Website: lowes
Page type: delivery-shipping
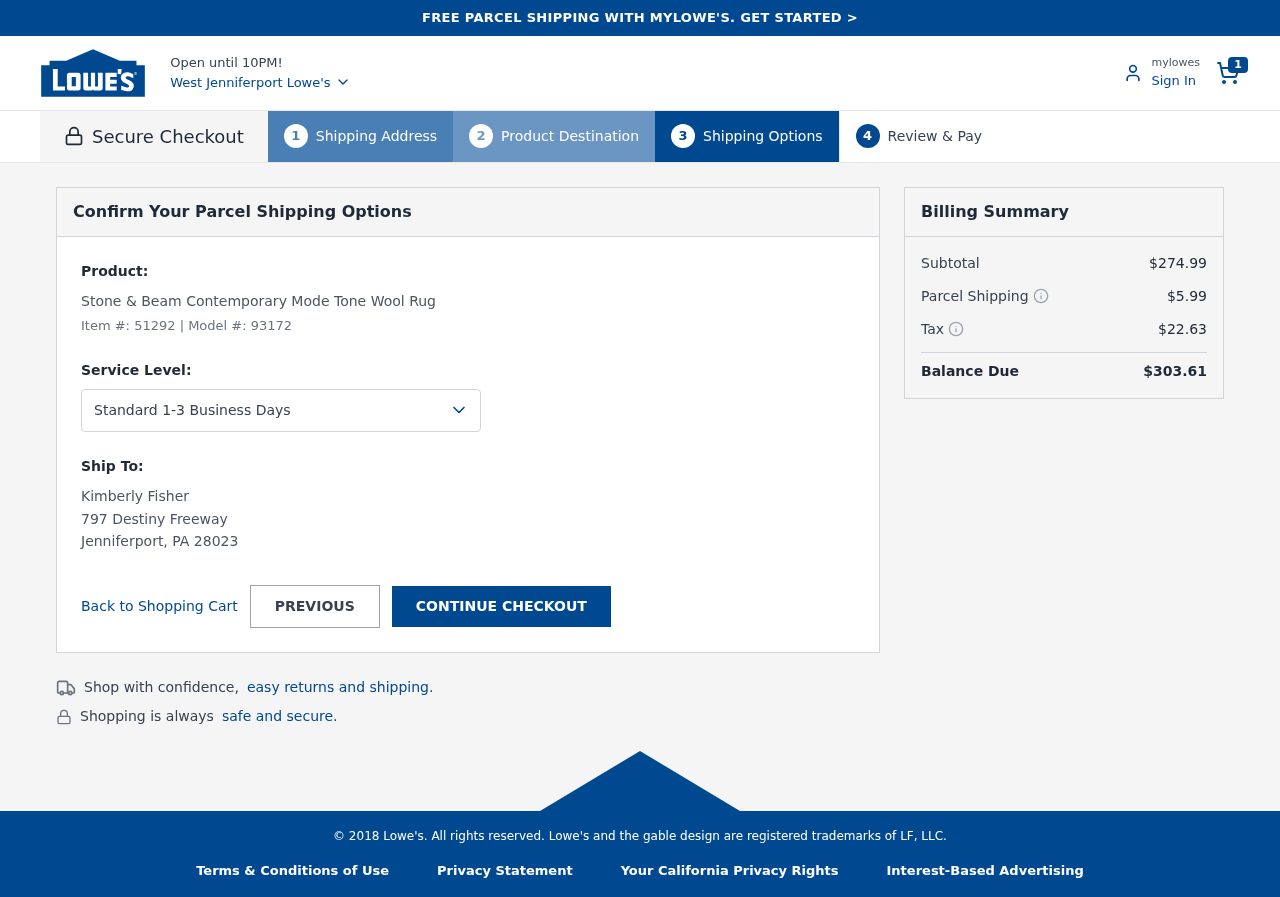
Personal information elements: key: PII_CITY
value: Jenniferport
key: PII_CITY_STATE_ZIP
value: Jenniferport, PA 28023
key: PII_FULLNAME
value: Kimberly Fisher
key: PII_STREET
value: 797 Destiny Freeway
Product elements: key: PRODUCT1_NAME
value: Stone & Beam Contemporary Mode Tone Wool Rug
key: PRODUCT1_ITEM_NUMBER
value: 51292
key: PRODUCT1_MODEL_NUMBER
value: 93172
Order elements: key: ORDER_NUM_ITEMS
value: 1
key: ORDER_SUBTOTAL
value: $274.99
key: ORDER_SHIPPING_COST
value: $5.99
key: ORDER_TAX
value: $22.63
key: ORDER_TOTAL
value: $303.61